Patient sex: M
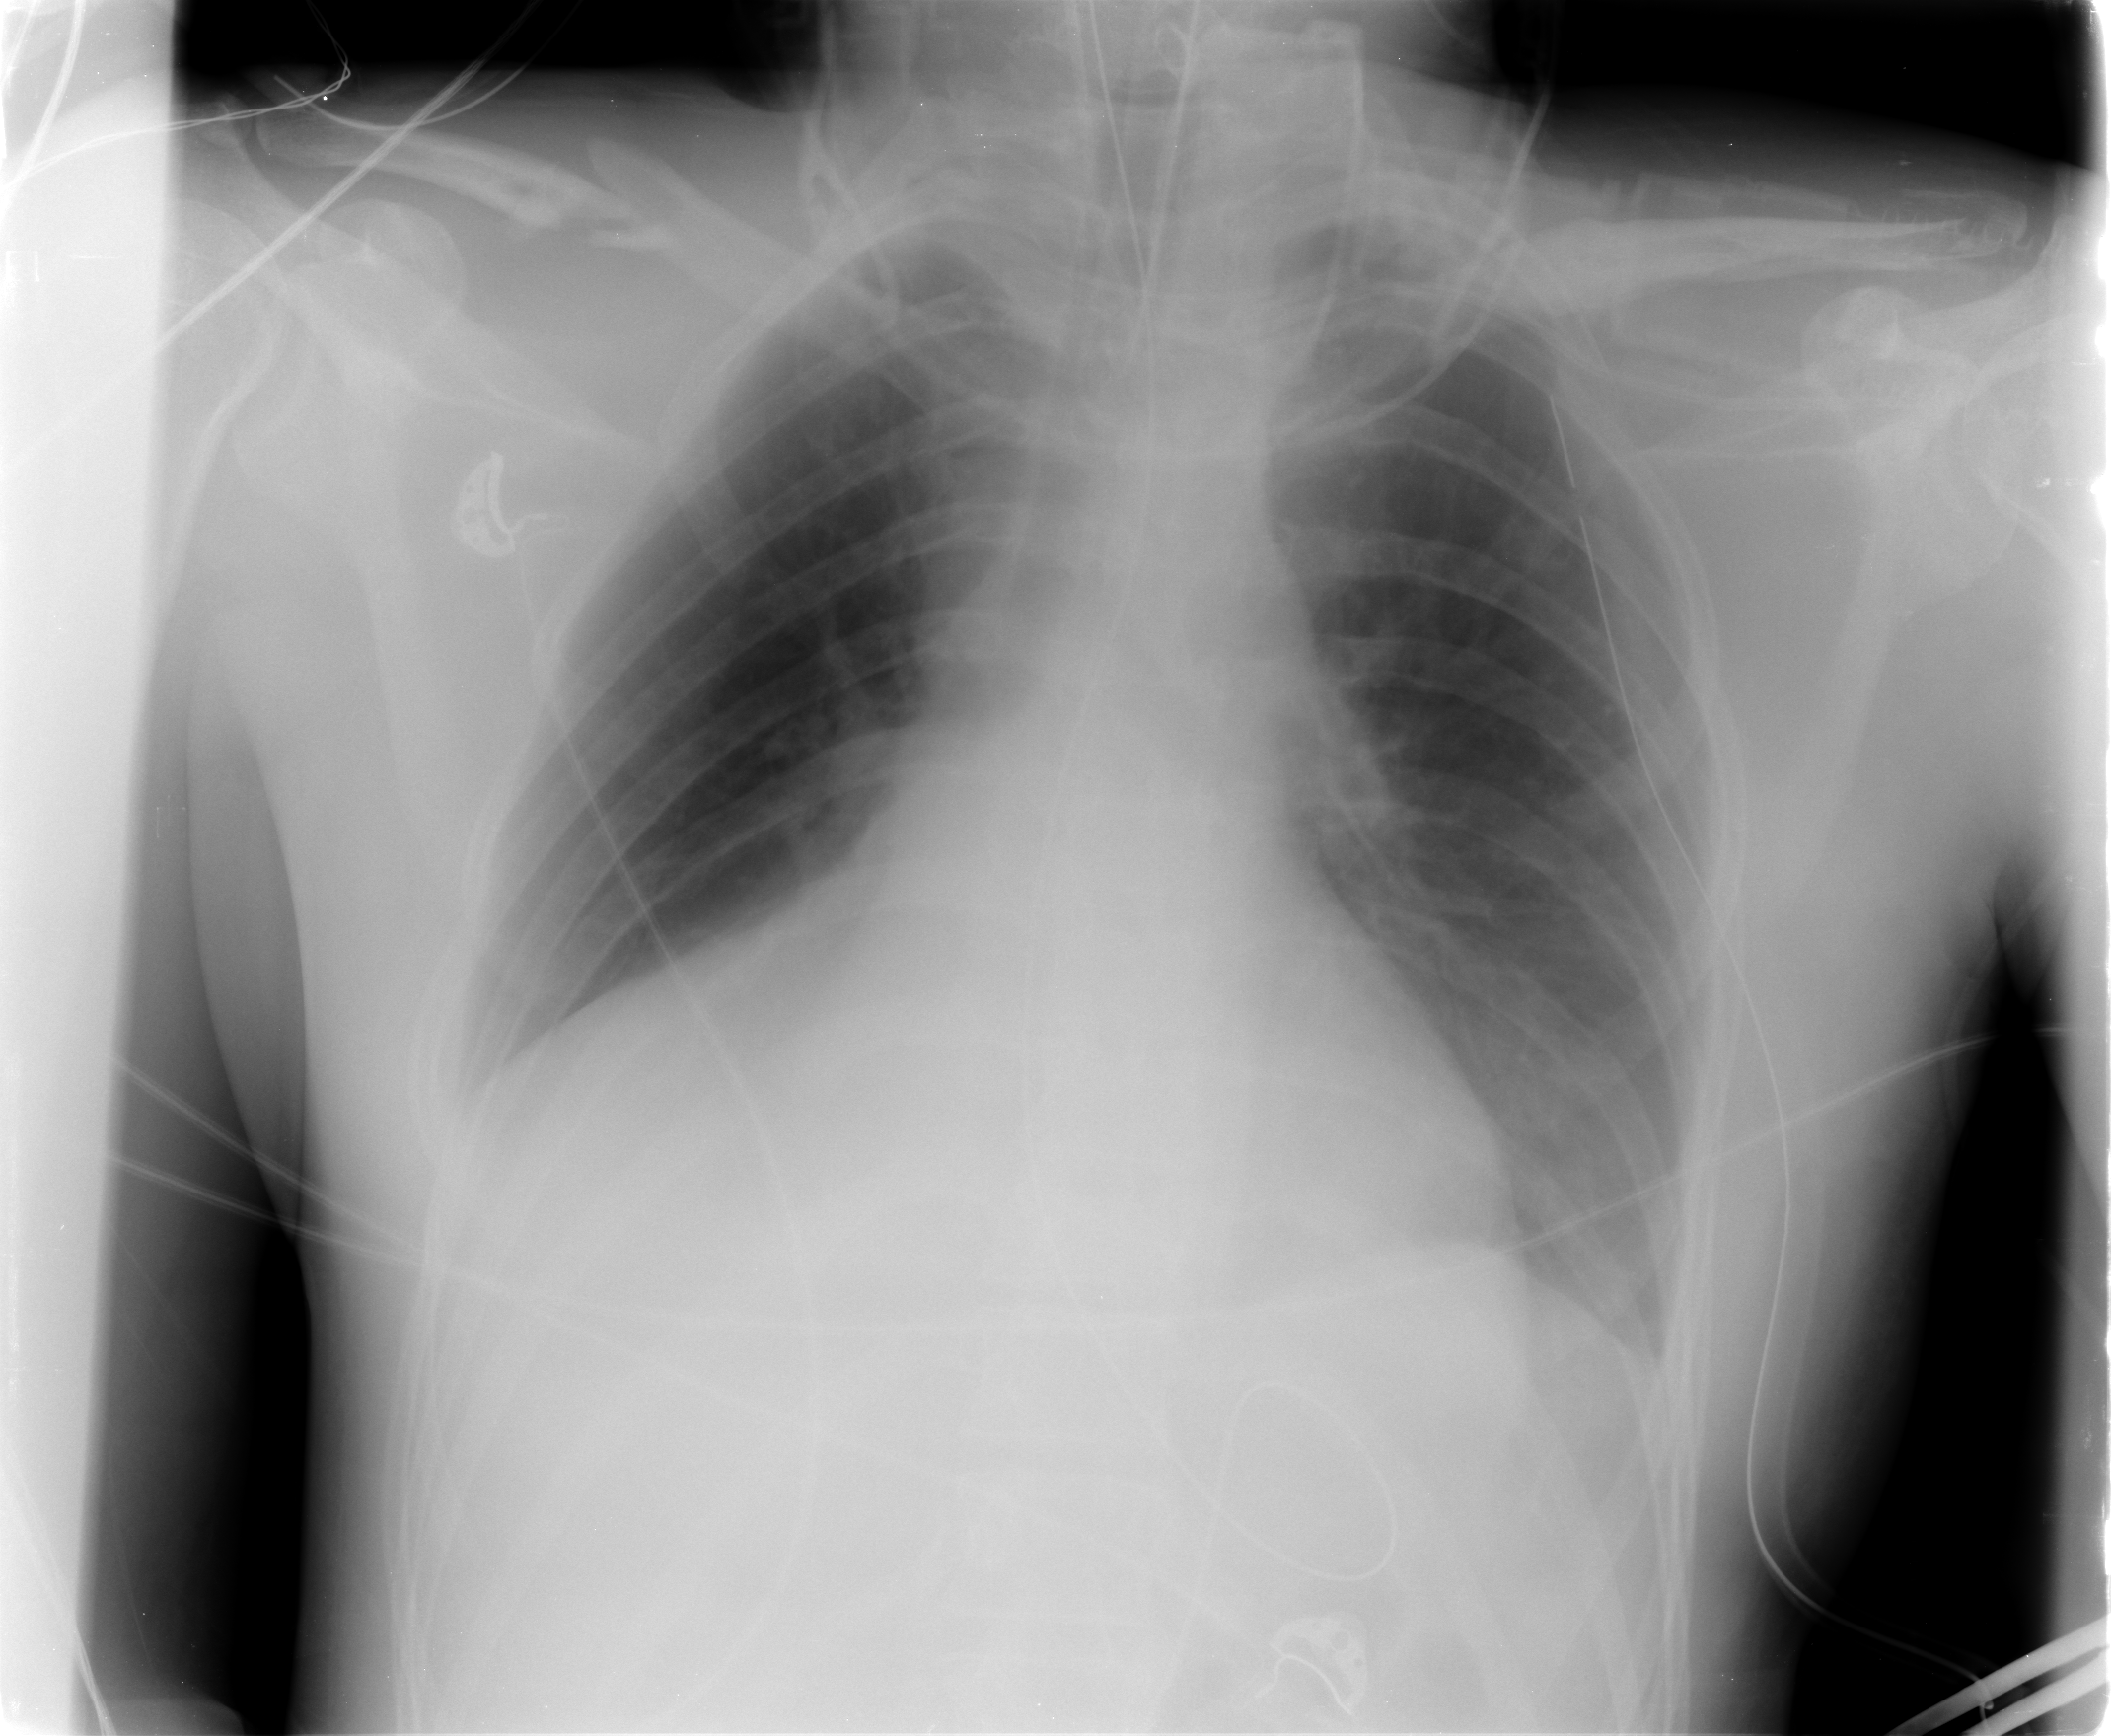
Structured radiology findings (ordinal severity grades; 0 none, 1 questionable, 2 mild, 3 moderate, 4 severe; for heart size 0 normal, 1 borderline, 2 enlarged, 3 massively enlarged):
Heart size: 1
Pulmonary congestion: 0
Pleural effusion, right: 0
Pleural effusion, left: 1
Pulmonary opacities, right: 0
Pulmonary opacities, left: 0
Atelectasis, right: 0
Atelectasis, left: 0